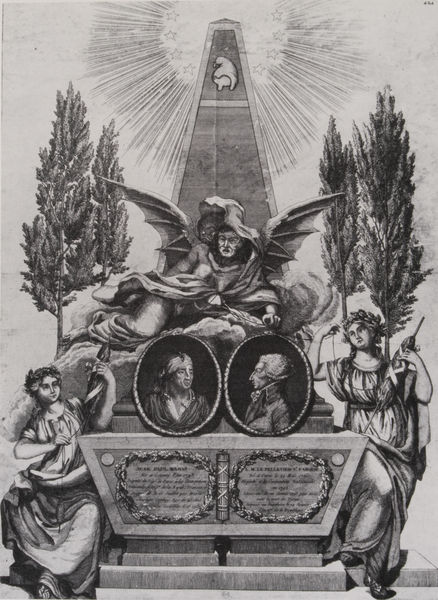
Titel: Entwurf zu einem Doppelkenotaph zu Ehren Marats und Lepelletiers
Standort: Paris
Institution: Bibliothèque Nationale.
Schlagwörter: baum, dunkel, flügel, himmel, mann, weiß, wolken, bäume, dreieck, frauen, menschen, frankreich, grau, hut, kleid, licht, männer, profil, schwarz, säule, zeichnung, tuch, wolke, alt, bart, kappe, mütze, sockel, stein, taube, tod, bildnis, portrait, porträt, pappel, pappeln, sonne, oval, engel, skulptur, zypressen, schrift, bilder, papier, bündel, grafik, graphik, figuren, treppe, men, robes, steps, white, women, black, dress, figures, gray, grey, inschrift, muse, bed, print, stufe, stufen, plinthe, medaillon, stern, strahlen, kohle, porträts, denkmal, druck, druckgraphik, schwarz-weiss, sterne, druckgrafik, schraffur, radierung, stich, illustration, revolution, text, schlange, friedhof, herrscher, allegorie, entwurf, kranz, lorbeer, lorbeerkranz, personifikation, göttin, bildnisse, portraits, altar, wappen, schein, profile, heiligenschein, sarg, grab, teufel, angel, angels, cloud, heaven, man, sky, tree, musen, segen, sonnenstrahlen, obelisk, sun, trees, death, zipfelmütze, pinien, adliger, märtyrer, light, zeit, drawing, brüder, kupferstich, erinnerung, allegorien, etching, sketch, devil, petrus, schrein, französische revolution, drachen, jakobiner, marat, freiheitsmütze, monument, statue, wings, musikant, marianne, republique, grabmal, spindel, spinnen, parzen, siegeskranz, rocken, stuch, göttinnen, music, gedenktafel, ink, sarkophag, tumba, stele, symmetry, medaillons, epitaph, engraving, grabstein, starhlen, god, goddess, heiliger geist, strahlenkranz, book, mahnmal, personifikationen, needles, freimaurer, attribute, bidlnis, page, pedestal, kenotaph, liktorenbündel, illuminaten, fledermausflügel, nornen, barokke, konterfei, stars, spindeln, ovaö, frnkreich, jakobinermütze, stralen, wig, halo, skirts, heart, spinnrocken, lebensfaden, spingel, spirit, demon, le pelletier, bonnet rouge, orobouros, alter, mozart, rays, printmaking, ovals, siegespfeiler, druckgraphk, shrine, guys, ow, obélisque, allégories, saplins, doppelporrät, thronce